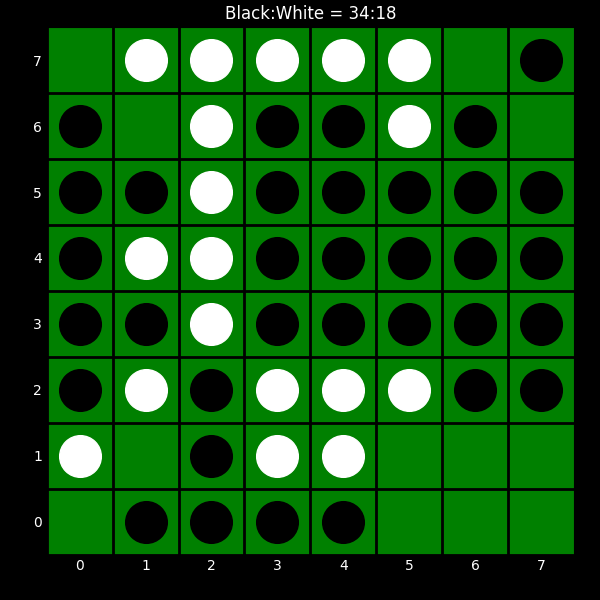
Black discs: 34
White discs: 18